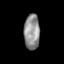
Tissue: skin
Cell type: Epithelial cells
Senescence score: 0.2717
Nuclear area (px): 545
Mean DAPI intensity: 144.281